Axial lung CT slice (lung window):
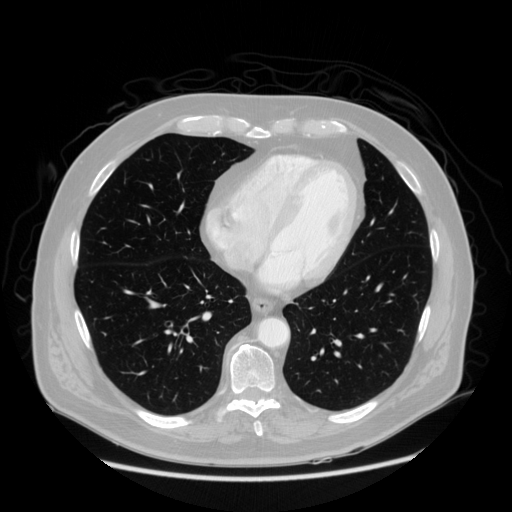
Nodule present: no